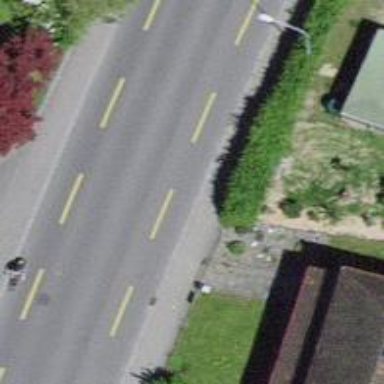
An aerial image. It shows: Asphalt secondary road with dedicated lane for cyclists on both sides.